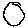
Label: circle